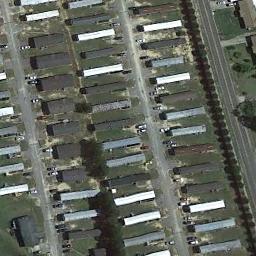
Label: mobile_home_park